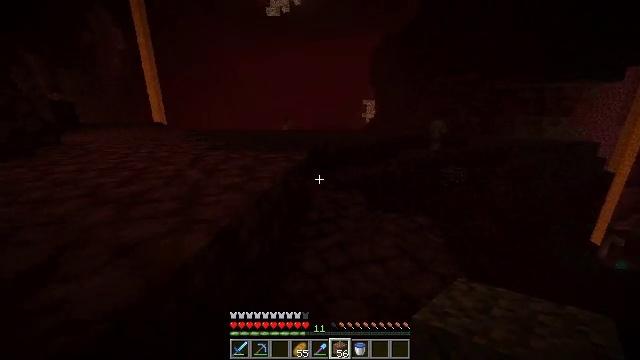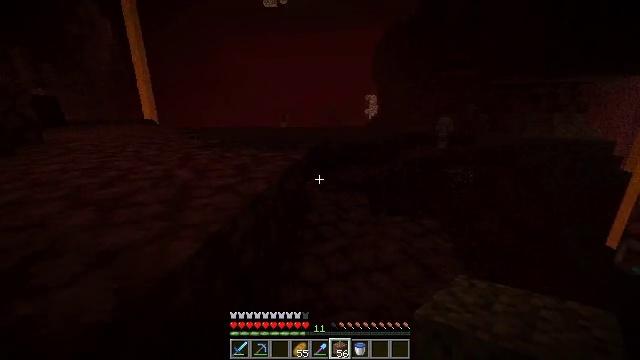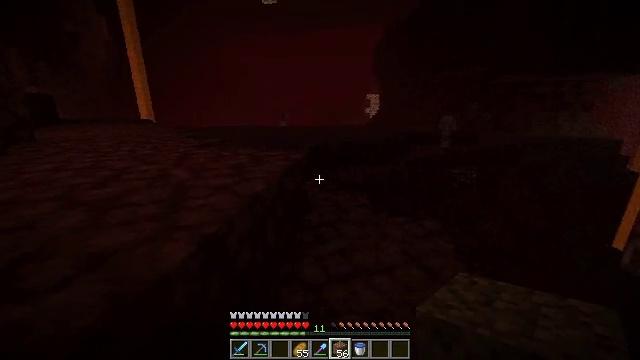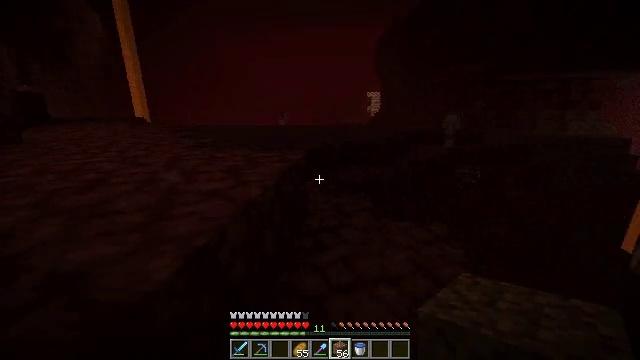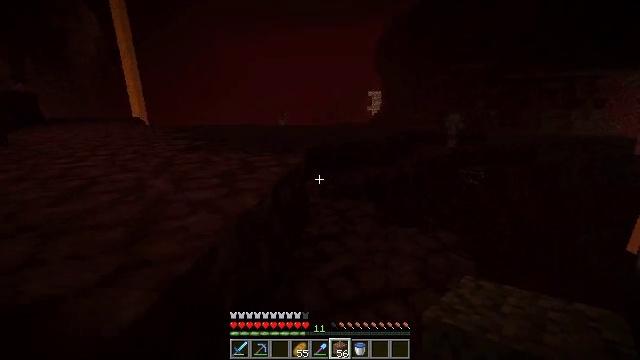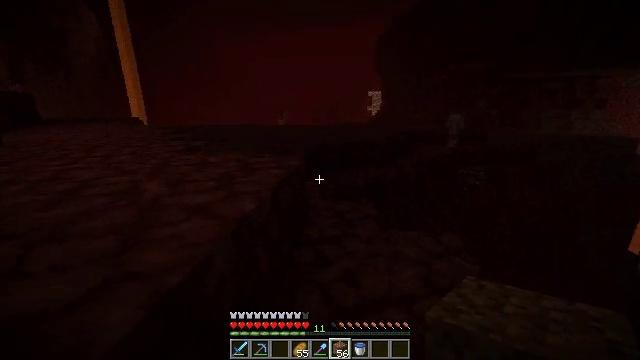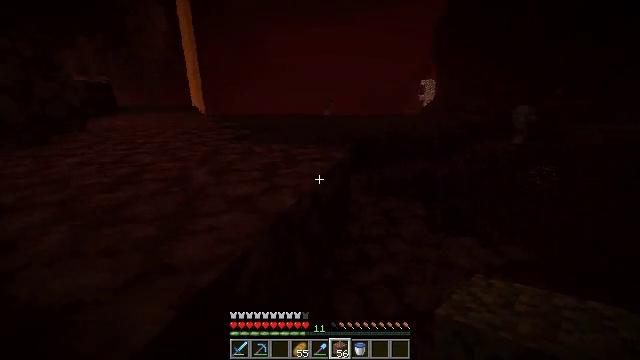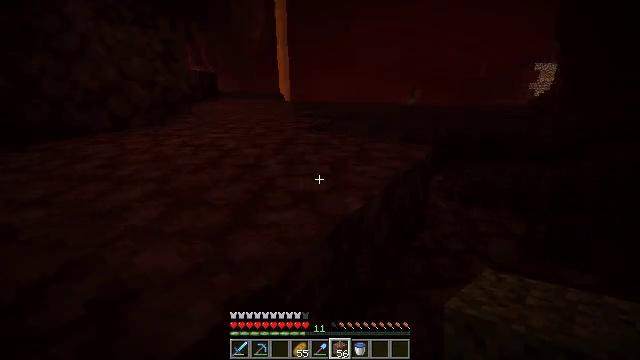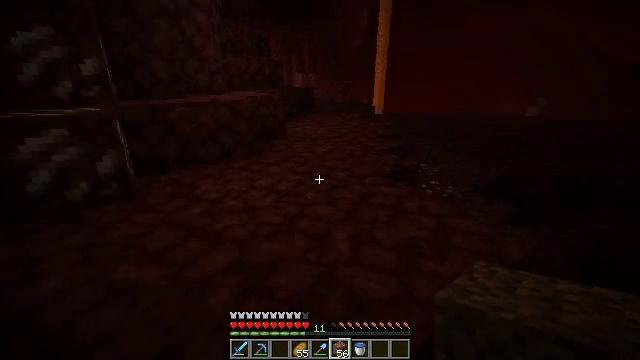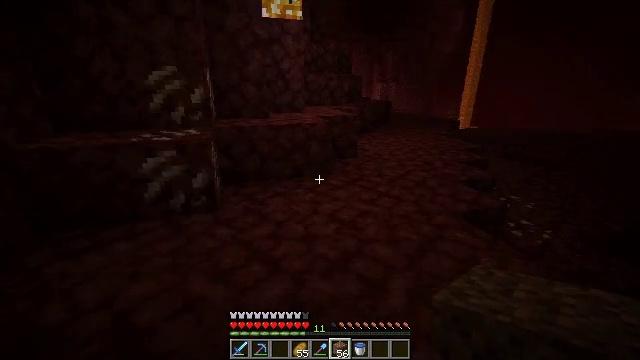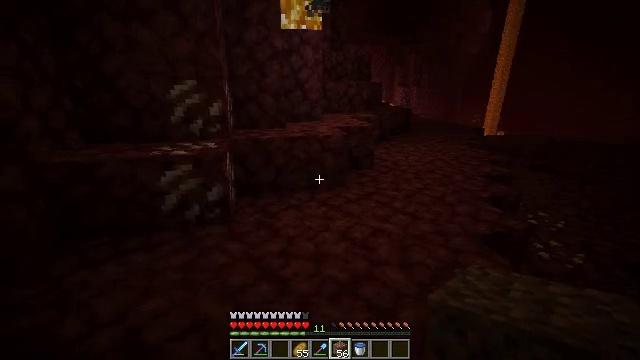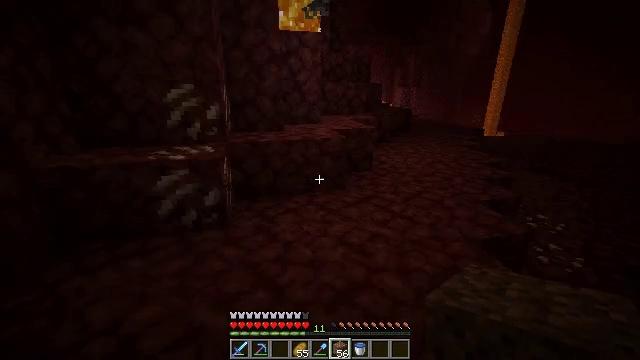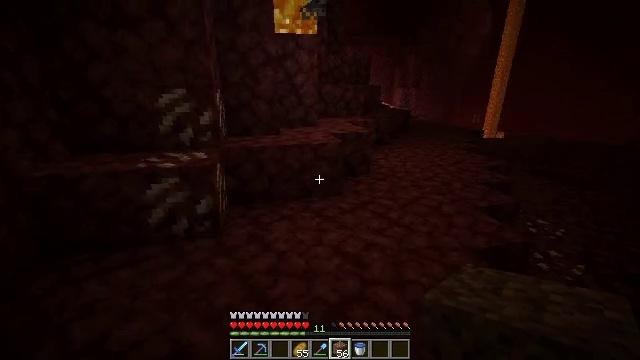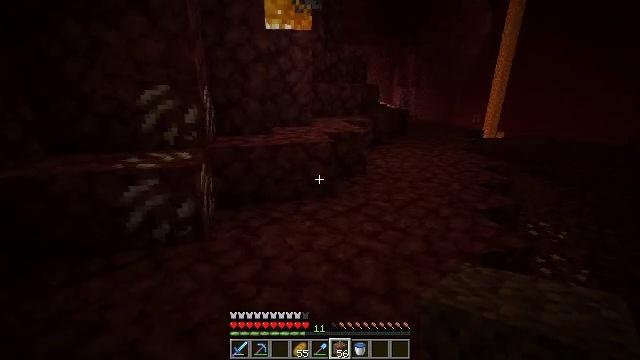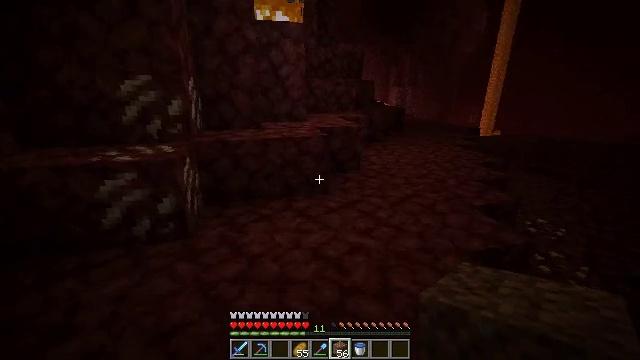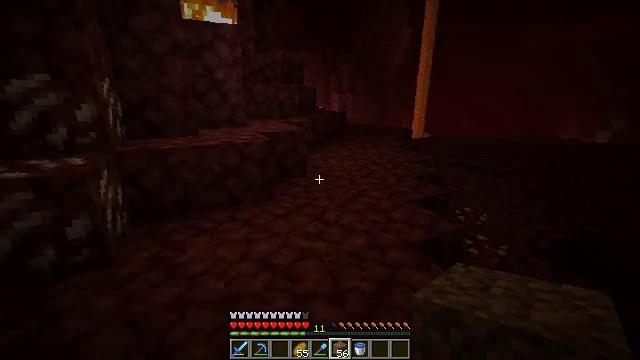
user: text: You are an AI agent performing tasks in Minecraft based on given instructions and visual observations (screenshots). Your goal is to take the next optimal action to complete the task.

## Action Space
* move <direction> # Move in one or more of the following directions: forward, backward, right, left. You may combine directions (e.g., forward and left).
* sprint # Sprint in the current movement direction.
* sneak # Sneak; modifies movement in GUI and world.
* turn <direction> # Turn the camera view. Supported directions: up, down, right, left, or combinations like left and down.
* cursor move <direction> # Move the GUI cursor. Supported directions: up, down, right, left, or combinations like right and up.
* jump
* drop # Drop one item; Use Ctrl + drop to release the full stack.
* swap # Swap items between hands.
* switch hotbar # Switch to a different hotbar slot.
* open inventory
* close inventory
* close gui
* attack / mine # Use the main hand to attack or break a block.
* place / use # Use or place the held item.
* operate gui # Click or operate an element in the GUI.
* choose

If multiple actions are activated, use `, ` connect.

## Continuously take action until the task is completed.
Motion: motion action
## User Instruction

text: Gather bone block for bone meal.
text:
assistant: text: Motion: no_op
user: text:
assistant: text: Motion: no_op
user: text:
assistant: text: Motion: move forward
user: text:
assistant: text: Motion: move forward
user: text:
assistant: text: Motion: move forward
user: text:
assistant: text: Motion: move forward, turn left and down
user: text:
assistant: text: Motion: move forward, turn left and down, jump
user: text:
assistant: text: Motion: move forward, turn left, jump
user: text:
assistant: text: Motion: move forward, turn left and up, jump
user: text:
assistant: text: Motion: move forward, turn left, jump
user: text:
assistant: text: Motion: move forward, jump
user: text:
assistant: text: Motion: move forward and move right
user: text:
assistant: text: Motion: move forward and move right
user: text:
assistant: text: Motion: move forward and move right
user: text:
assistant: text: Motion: move forward and move right, turn right and up
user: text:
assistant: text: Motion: move forward and move right, turn right
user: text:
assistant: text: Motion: move forward and move right, turn right and up
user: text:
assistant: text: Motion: move forward, turn right
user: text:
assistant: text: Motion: move forward
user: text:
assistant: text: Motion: move forward
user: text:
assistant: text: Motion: move forward
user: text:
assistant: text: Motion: move forward
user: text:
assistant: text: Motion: move forward
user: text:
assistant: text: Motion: no_op
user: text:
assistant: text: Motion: no_op
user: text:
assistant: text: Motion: no_op
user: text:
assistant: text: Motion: no_op
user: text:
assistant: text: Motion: no_op
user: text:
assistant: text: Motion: no_op
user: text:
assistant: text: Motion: no_op